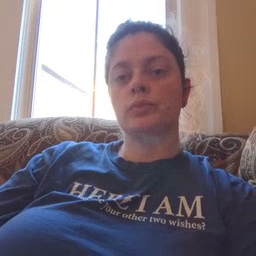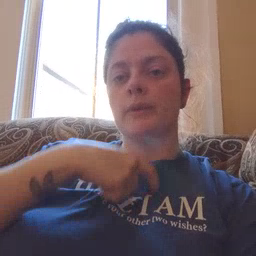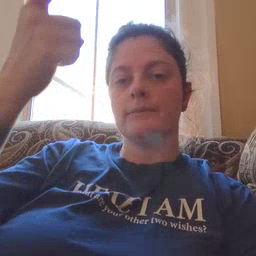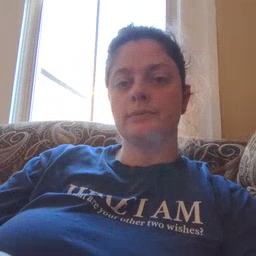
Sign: giraffe